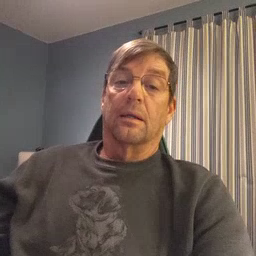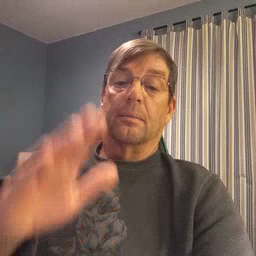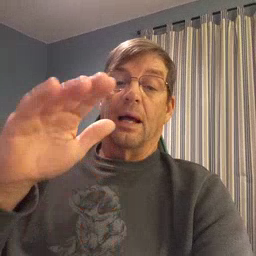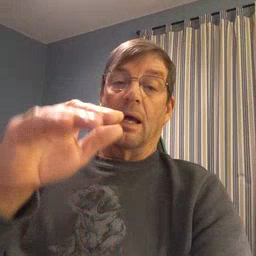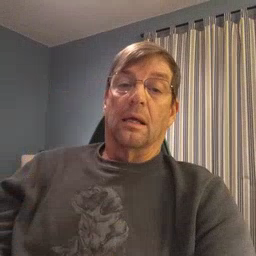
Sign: bye